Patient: sex M, age 44
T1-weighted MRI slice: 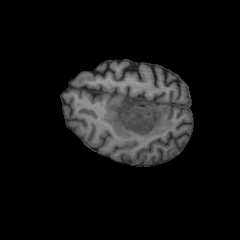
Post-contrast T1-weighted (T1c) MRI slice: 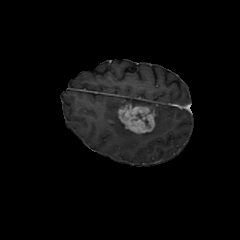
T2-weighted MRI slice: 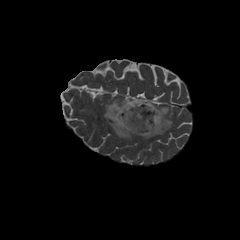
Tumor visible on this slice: yes
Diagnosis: Glioblastoma, IDH-wildtype
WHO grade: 4